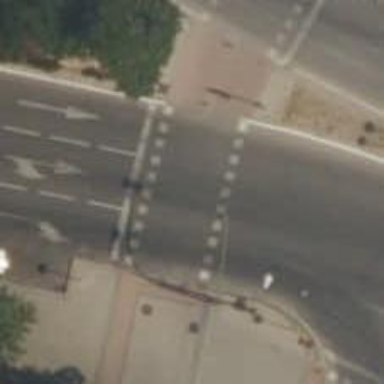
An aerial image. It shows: Road with traffic signals at crossing.